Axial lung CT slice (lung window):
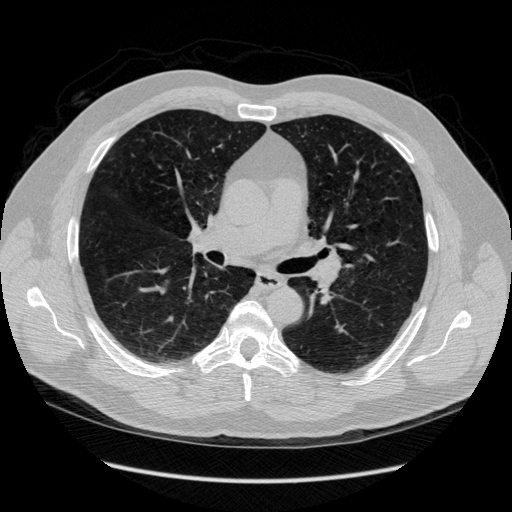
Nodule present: no